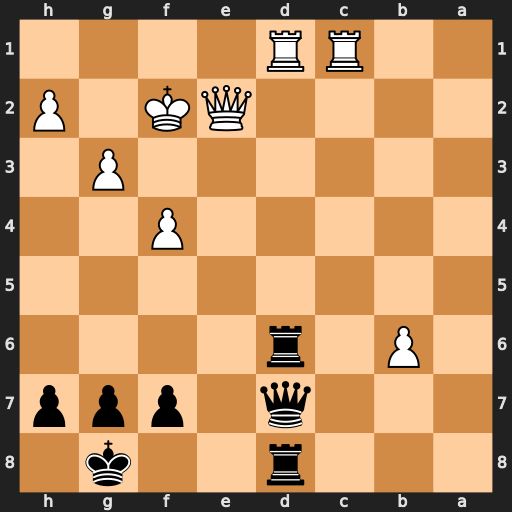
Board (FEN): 3r2k1/3q1ppp/1P1r4/8/5P2/6P1/4QK1P/2RR4
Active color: b
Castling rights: -
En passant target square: -
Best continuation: Rxd1 Qxd1 Qxd1 Rxd1 Rxd1